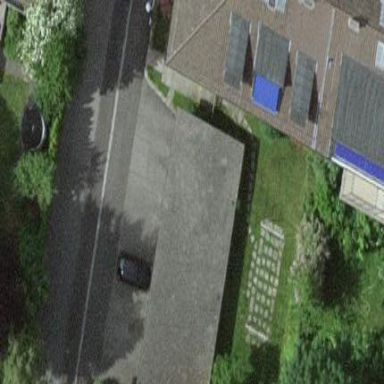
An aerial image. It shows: Group of garages.